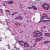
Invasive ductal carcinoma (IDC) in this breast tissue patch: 1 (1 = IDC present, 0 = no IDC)